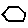
Label: hexagon